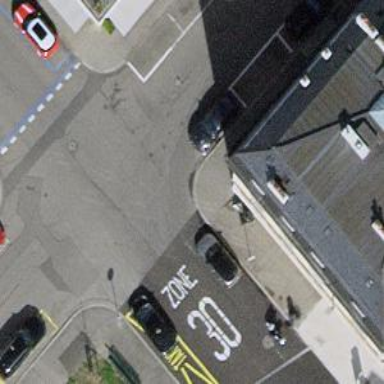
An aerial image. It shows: Kerb barrier.